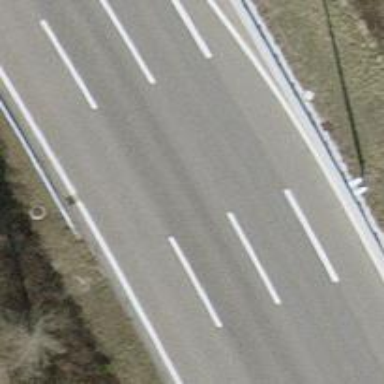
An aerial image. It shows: Circular junction on the asphalt motorway.